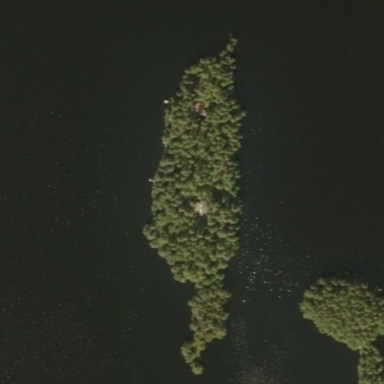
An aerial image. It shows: Island covered with woodland.